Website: lowes
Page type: order-returns
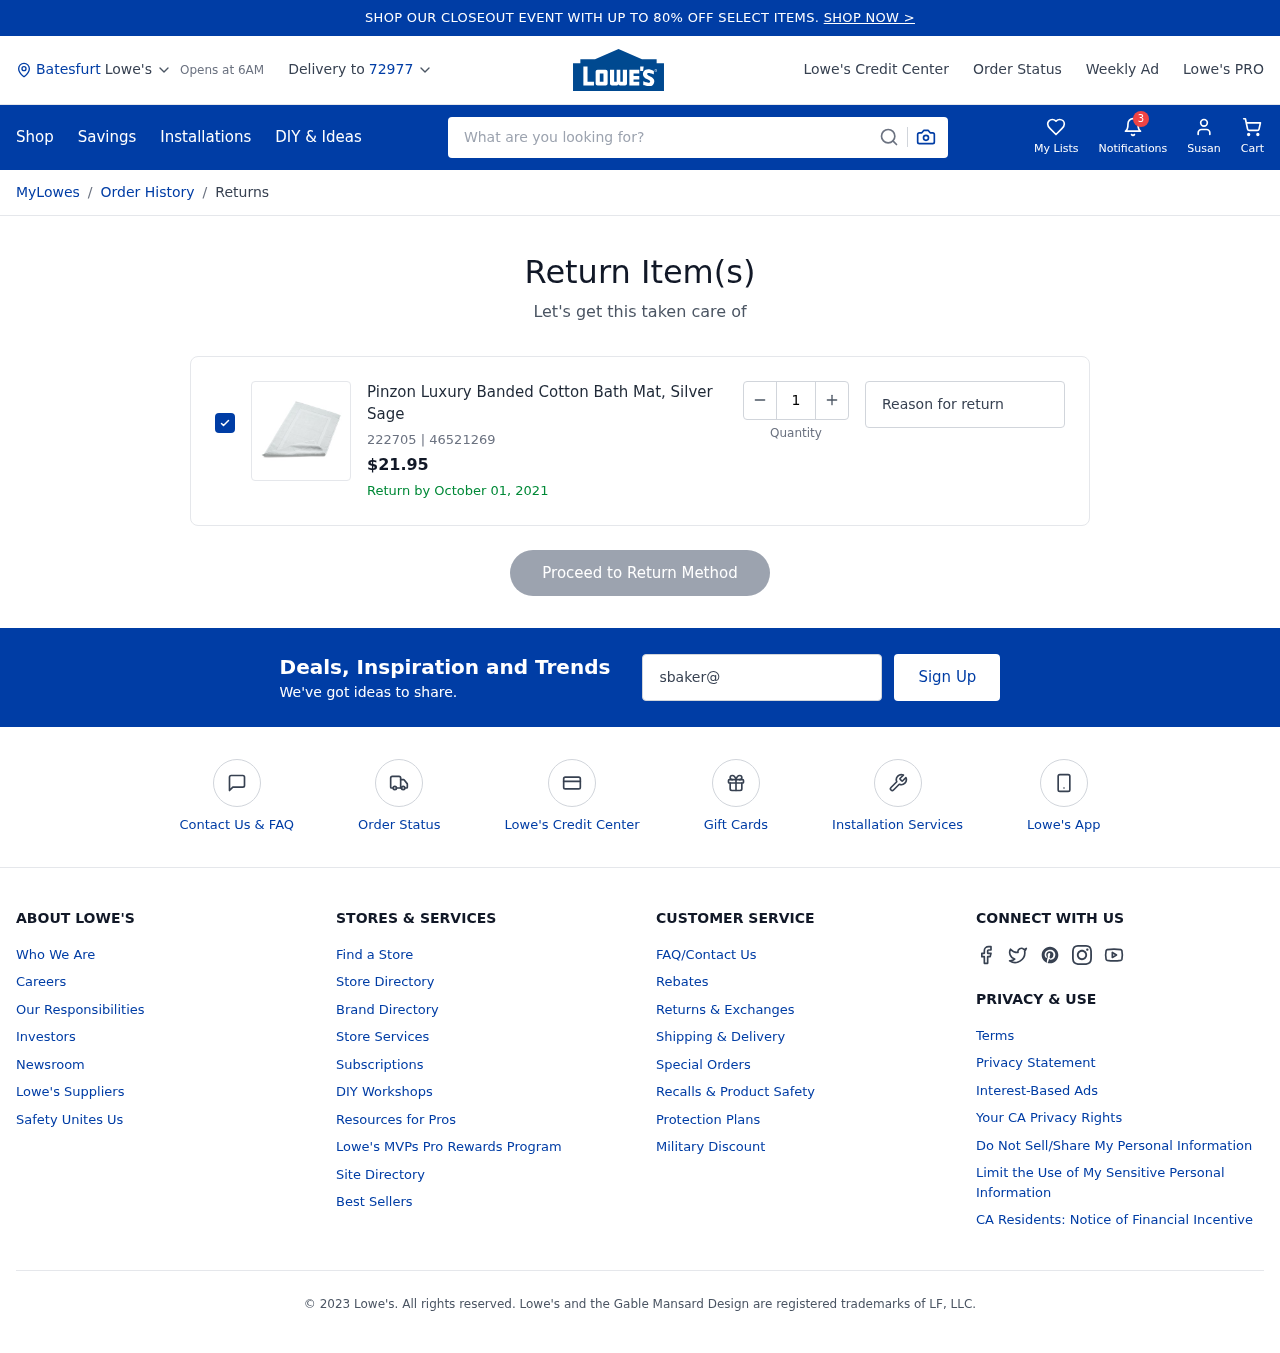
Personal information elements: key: PII_CITY
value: Batesfurt
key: PII_FIRSTNAME
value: Susan
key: PII_POSTCODE
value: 72977
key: PII_EMAIL
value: sbaker@yahoo.com
Product elements: key: PRODUCT1_NAME
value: Pinzon Luxury Banded Cotton Bath Mat, Silver Sage
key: PRODUCT1_PRICE
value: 21.95
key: PRODUCT1_ITEM_NUMBER
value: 222705
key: PRODUCT1_MODEL_NUMBER
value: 46521269
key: PRODUCT1_QUANTITY
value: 1
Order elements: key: ORDER_RETURN_BY_DATE
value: October 01, 2021